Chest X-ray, AP view. Patient: 53 years old, sex F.
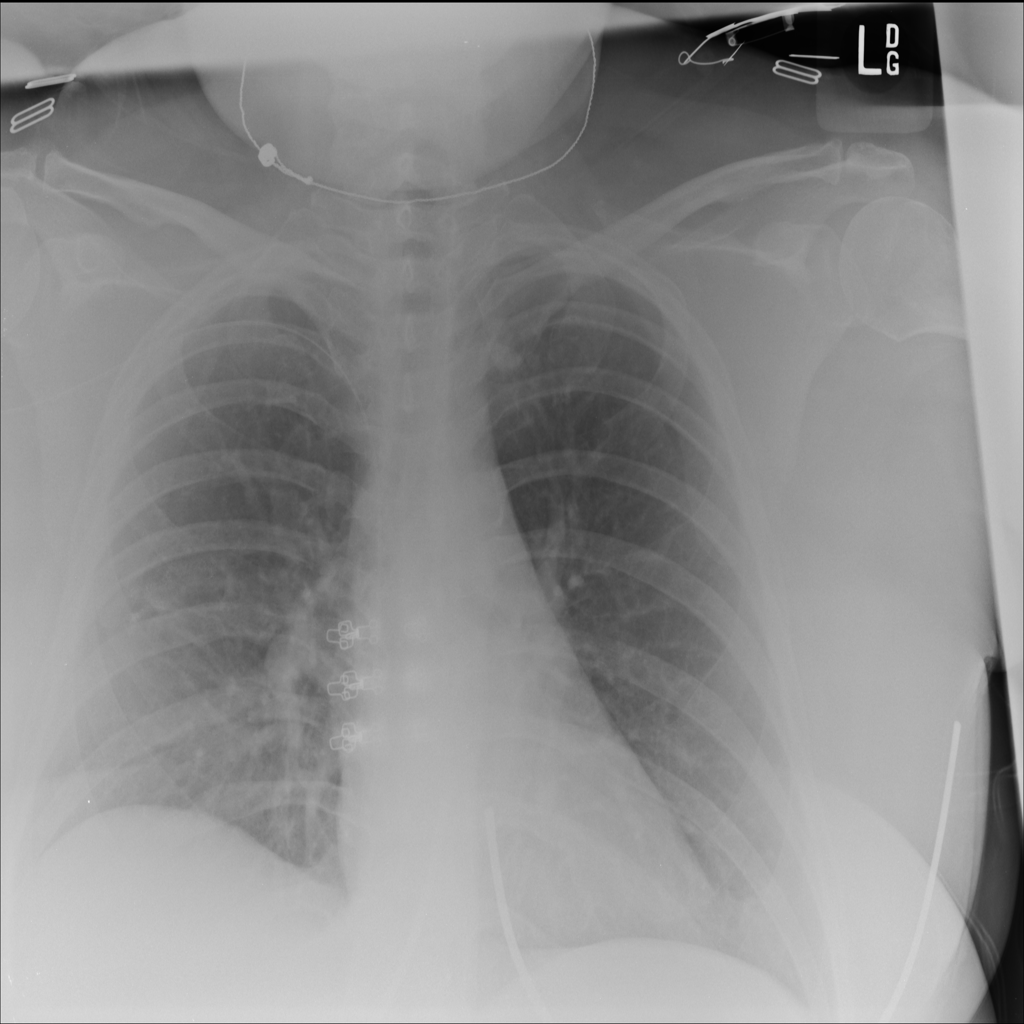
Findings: No Finding